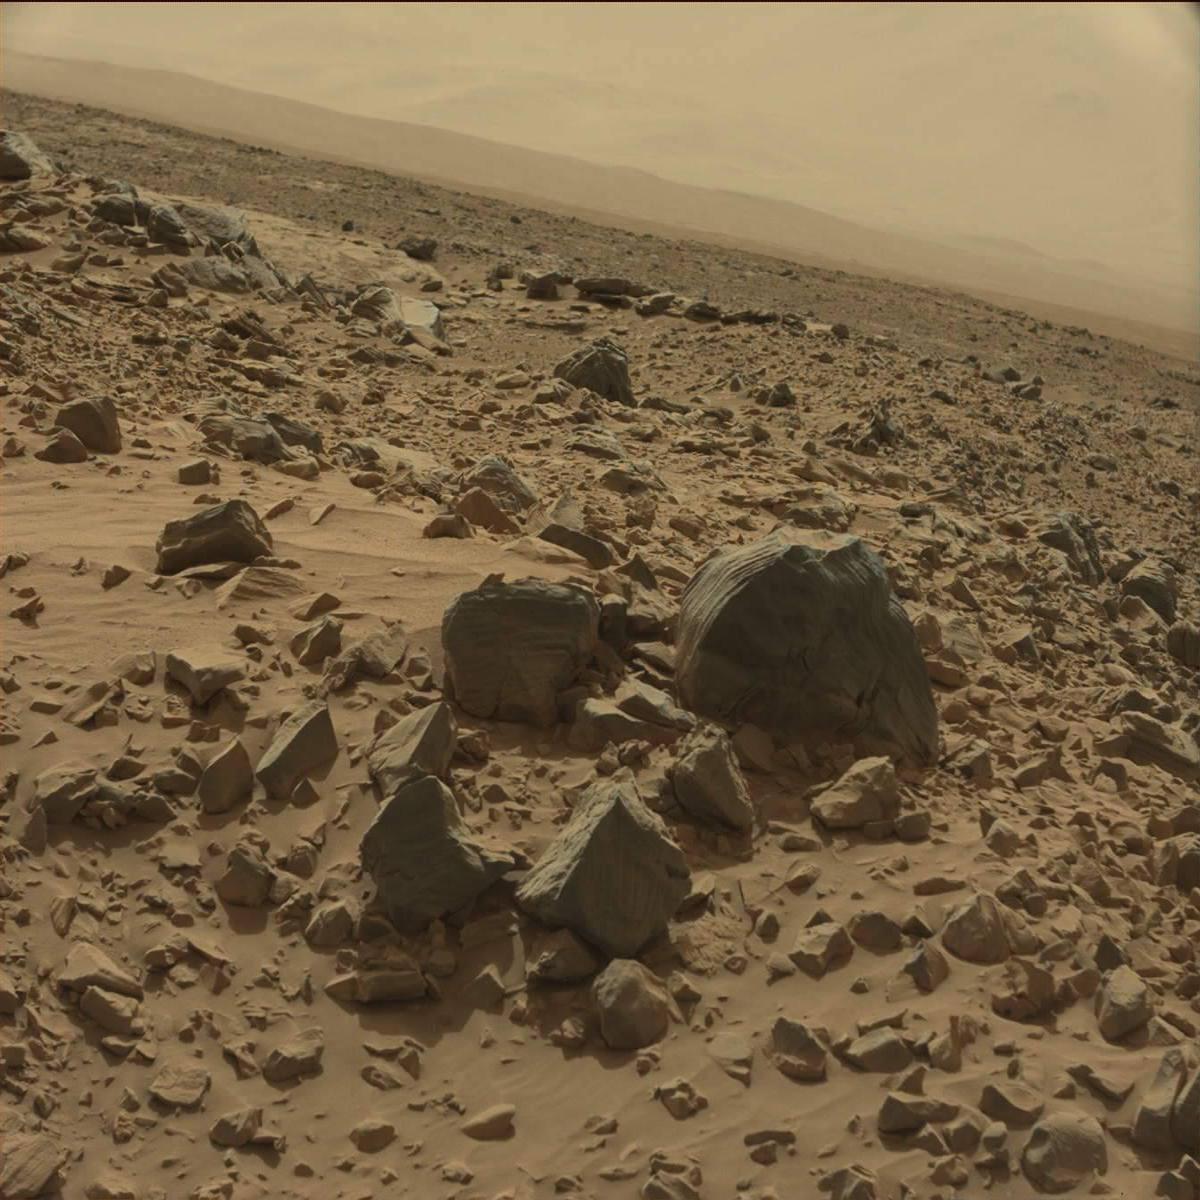
Terrain classes present: Bedrock, Ridge, Sand / Soil